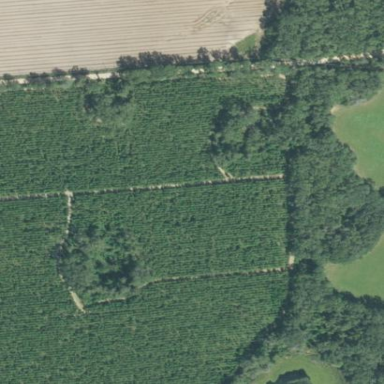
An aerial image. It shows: Mixed woodland area with various types of leaves.